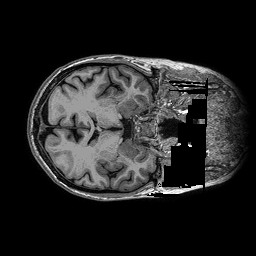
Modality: T1w
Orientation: axial
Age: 42
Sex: female